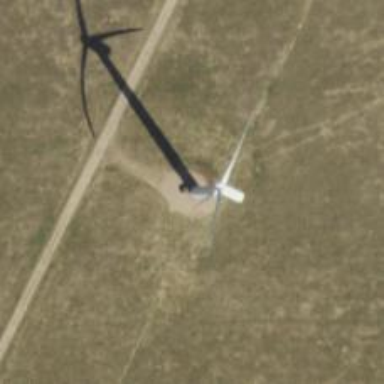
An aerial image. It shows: Wind generator powered by wind turbine.